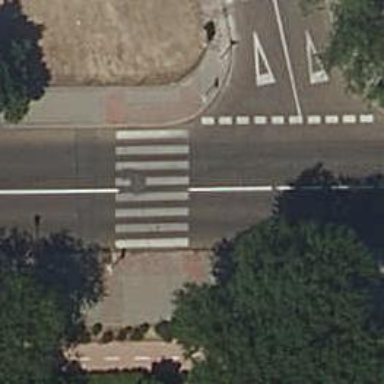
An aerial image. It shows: Marked crossing on the road.